Interaction volume radius: 5 \u00c5
Interaction volume height: 25 \u00c5
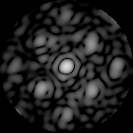
Disorder parameter: 0.446